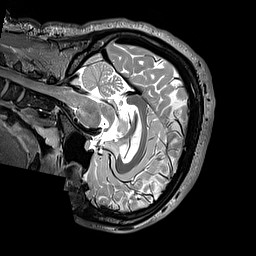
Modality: T2w
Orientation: sagittal
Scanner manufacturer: siemens
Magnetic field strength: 3 T
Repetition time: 3.2 s
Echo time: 0.406 s